Question: I'm working on something that will read a user's text messages and export them to a csv file, which they can then download. The messages are being retrieved from a third-party web interface--I am essentially using js to grab the html of each message and compiling it as needed. The content of each message is added to a variable which, once all message are gathered, is given to a new Blob, which is then downloaded.
The problem I am having is that, in this web interface, emoji are represented as images, rather than characters. Thus, when writing a message containing an emoji to a file, the result is as so:
'''
"Blah blah blah <img height="18px" width="18px" class="emoji adjustedSpriteForMessageDisplay spriteEMOJI sprite-1f612" data-textvalue="%F0%9F%98%92" src="assets/blank.gif">"
'''
Now, from this image, we can get 2 workable values:
The UTF-8 hex value
'''
F09F9892
'''
and the Unicode codepoint (I may be referring to this wrong, I don't know much about encoding).
'''
U+1f612
'''
Now, what I want to do is take either of these values (whichever works better), and write it to the csv file as the character itself. So that, when viewing the csv file in a text editor or what have you, it would appear as

Though I have no idea where to even start with this. Maybe it's as simple as throwing some syntax around the character values, but I haven't been able to get anything from google, because I'm not familiar enough with encoding to know what to Google.
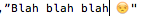
Answer: I suggest preprocessing the data as you grab it from the webpage instead of extracting it from the string afterwards.
You can then use <URL> to decode the percent-encoded string:
'''
decodeURIComponent('%F0%9F%98%92')
'''
Combine that with jQuery to access the 'data-textvalue'-attribute:
'''
decodeURIComponent($(element).data('textvalue'))
'''
I created a simple example on <URL>.
For some reason the emoji doesn't render correctly in the result screen in my browser, but that is a font issue. When looking at the result using a DOM inspector (or copying the text into a different application), the result is shown with a smiley.